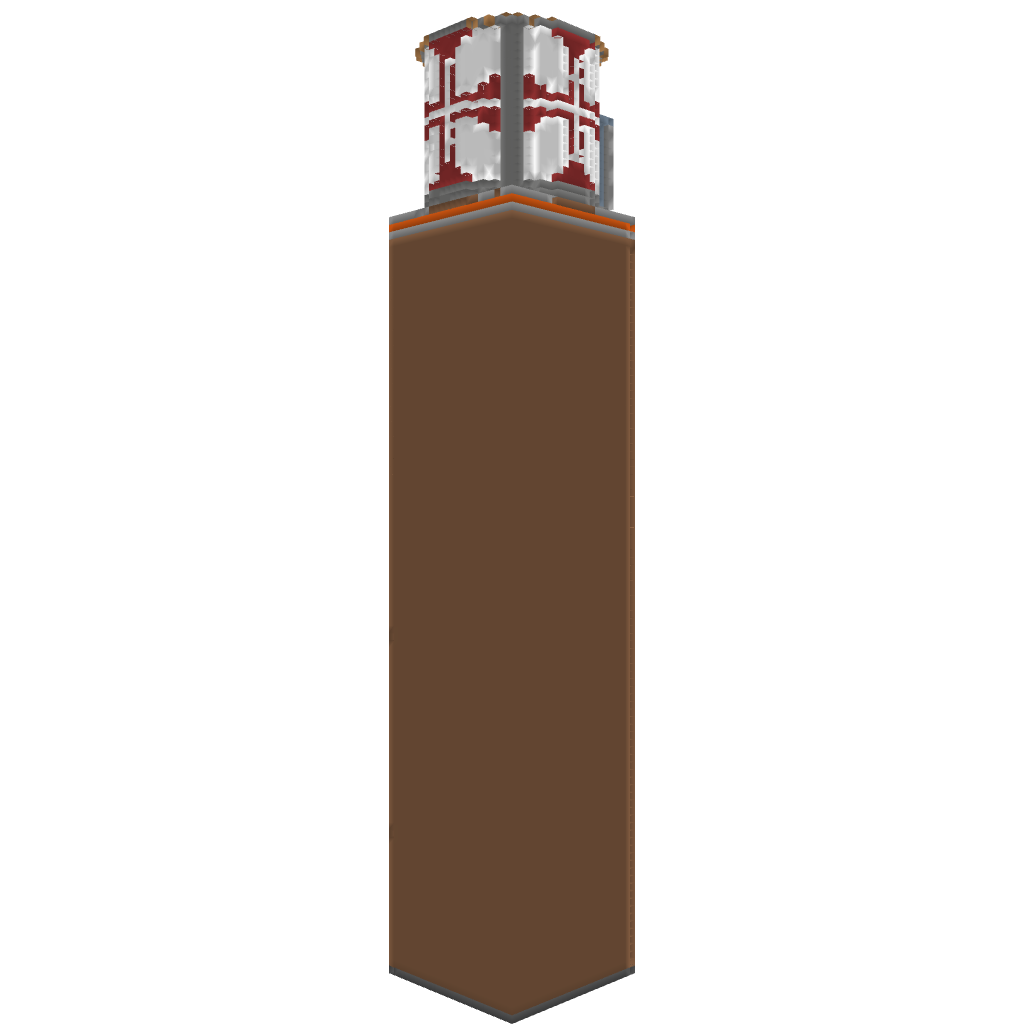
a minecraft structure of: Little Spawn